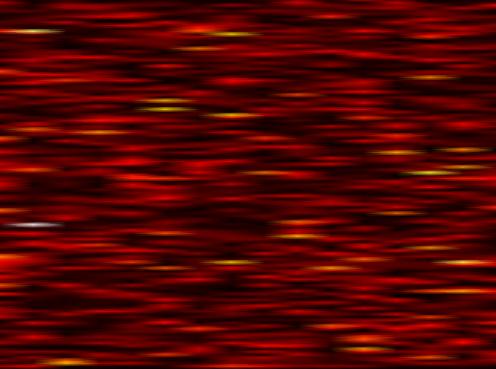
Label: FBMC